Chest X-ray. View position: PA
Patient age: 54
Patient sex: M
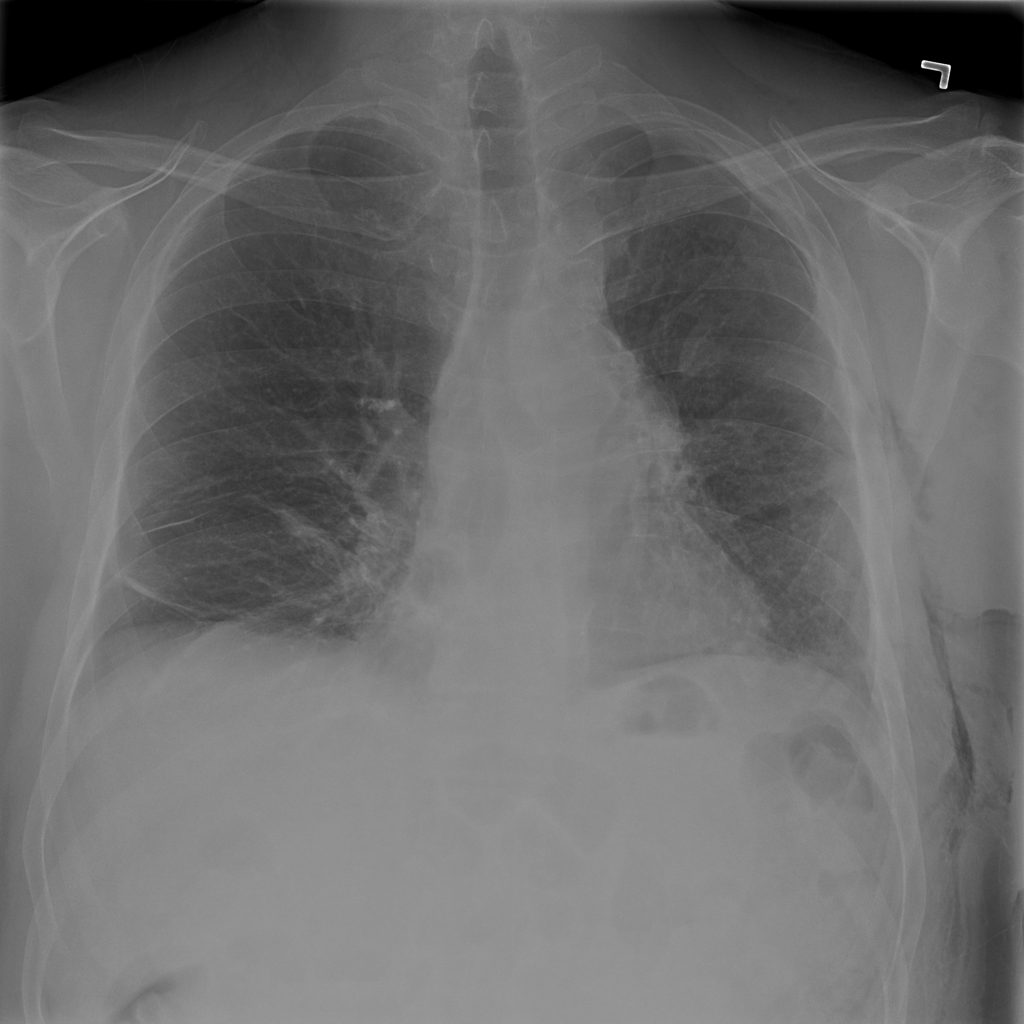
Finding: Pneumothorax